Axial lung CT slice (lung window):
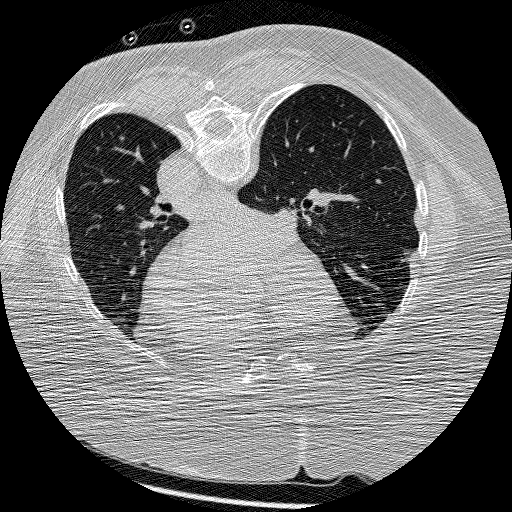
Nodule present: no